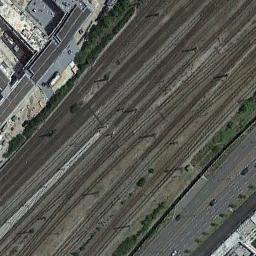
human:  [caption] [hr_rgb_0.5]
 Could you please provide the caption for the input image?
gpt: These railways have some buildings on one side of the railways .

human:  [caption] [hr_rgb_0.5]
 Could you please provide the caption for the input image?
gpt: The railway is next to some houses .

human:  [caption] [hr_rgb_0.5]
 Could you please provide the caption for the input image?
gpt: There are several buildings of different shapes beside the railway .

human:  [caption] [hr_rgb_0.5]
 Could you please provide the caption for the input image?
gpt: One side of the railway, there are lush trees  And the other side, there are many buildings .

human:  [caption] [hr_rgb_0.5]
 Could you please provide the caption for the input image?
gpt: There are some buildings beside the railway .